Question: Changed files under version control are displayed with a dark brown background in the project explorer, making the file names unreadable. I would like to change it.

I have switched between several color themes, but they don't affect the colors in the project explorer. I have not found any useful options neither in the 'General->Appearance->Colors&Fonts' menu nor in the 'Team->Git' menu.
The right-click on the colored filename does not offer an option to change color, as it does when used inside the editor.
I am using eclipse 3.7 SR2 with EGit.
EDIT: I can confirm that it is the git decorator providing the colors - once I switch it off (General->Appearance->Label decorators), the brown color is gone.
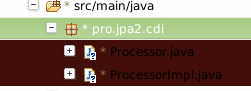
Answer: The settings you want are under > > > , look for the section "" in the list and under there, "Uncommitted Change (Background)" and "Uncommitted Change (Foreground)."

I edited those settings to be a light blue background with white foreground and this is what a changed file looks like in my Project/Package Explorers: